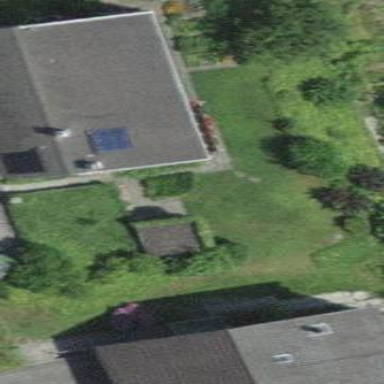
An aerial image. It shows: Detached building.